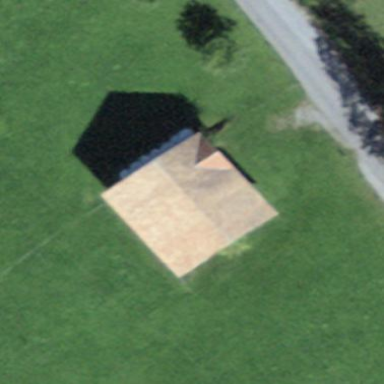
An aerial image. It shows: Barn.